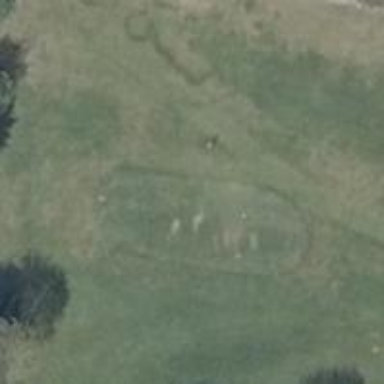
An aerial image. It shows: Golf tee.